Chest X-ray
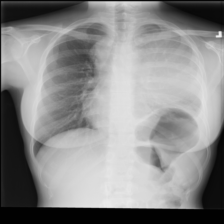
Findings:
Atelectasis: negative
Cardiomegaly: negative
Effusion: positive
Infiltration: negative
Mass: positive
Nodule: negative
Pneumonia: negative
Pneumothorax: negative
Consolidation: negative
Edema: negative
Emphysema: negative
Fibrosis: negative
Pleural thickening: negative
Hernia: negative